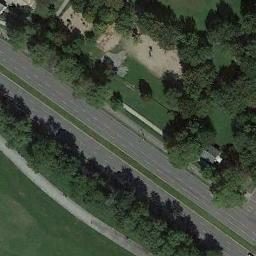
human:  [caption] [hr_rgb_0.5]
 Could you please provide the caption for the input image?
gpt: A straight freeway and a small road go through the lawn with many trees and a clearing is on one side of the freeway .

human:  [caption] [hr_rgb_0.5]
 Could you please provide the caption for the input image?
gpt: There are few cars on the motorway .

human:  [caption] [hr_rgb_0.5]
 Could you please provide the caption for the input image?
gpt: There are green lawns and trees beside the freeway .

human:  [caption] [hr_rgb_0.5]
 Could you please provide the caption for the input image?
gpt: The freeway is between the grass and some trees .